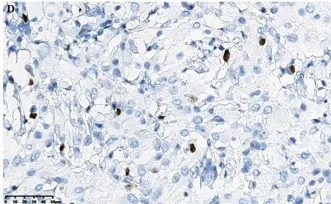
Histopathological results in the intracranial lesion tissue. (D) Immunohistochemical Ki-67 staining showed a small amount of positive tissue cells (scale bar is 50mum).
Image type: pathology (immunostaining)